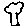
Label: tree